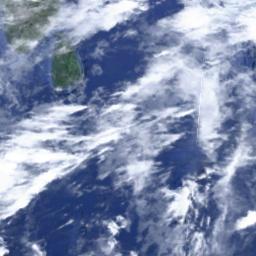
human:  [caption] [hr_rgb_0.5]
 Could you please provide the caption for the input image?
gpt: The stratocumulus are located above the surface of the sea and some islands are at sea .

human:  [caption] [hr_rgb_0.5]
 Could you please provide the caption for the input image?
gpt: A thin cloud floats on the sea .

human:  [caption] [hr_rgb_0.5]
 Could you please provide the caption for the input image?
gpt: The white cloud is above blue sea and green island .

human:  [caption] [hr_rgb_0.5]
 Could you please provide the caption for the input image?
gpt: Large fluffy white clouds on green land and blue sea .

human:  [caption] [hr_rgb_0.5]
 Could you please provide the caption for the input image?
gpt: Pieces of white clouds over a blue sea .